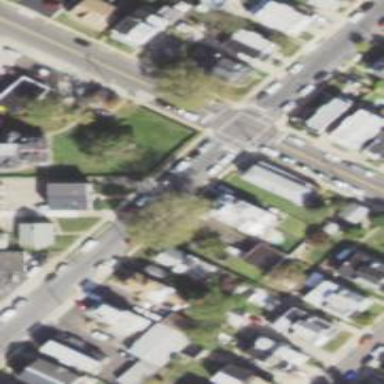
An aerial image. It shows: Alley classified as service road.